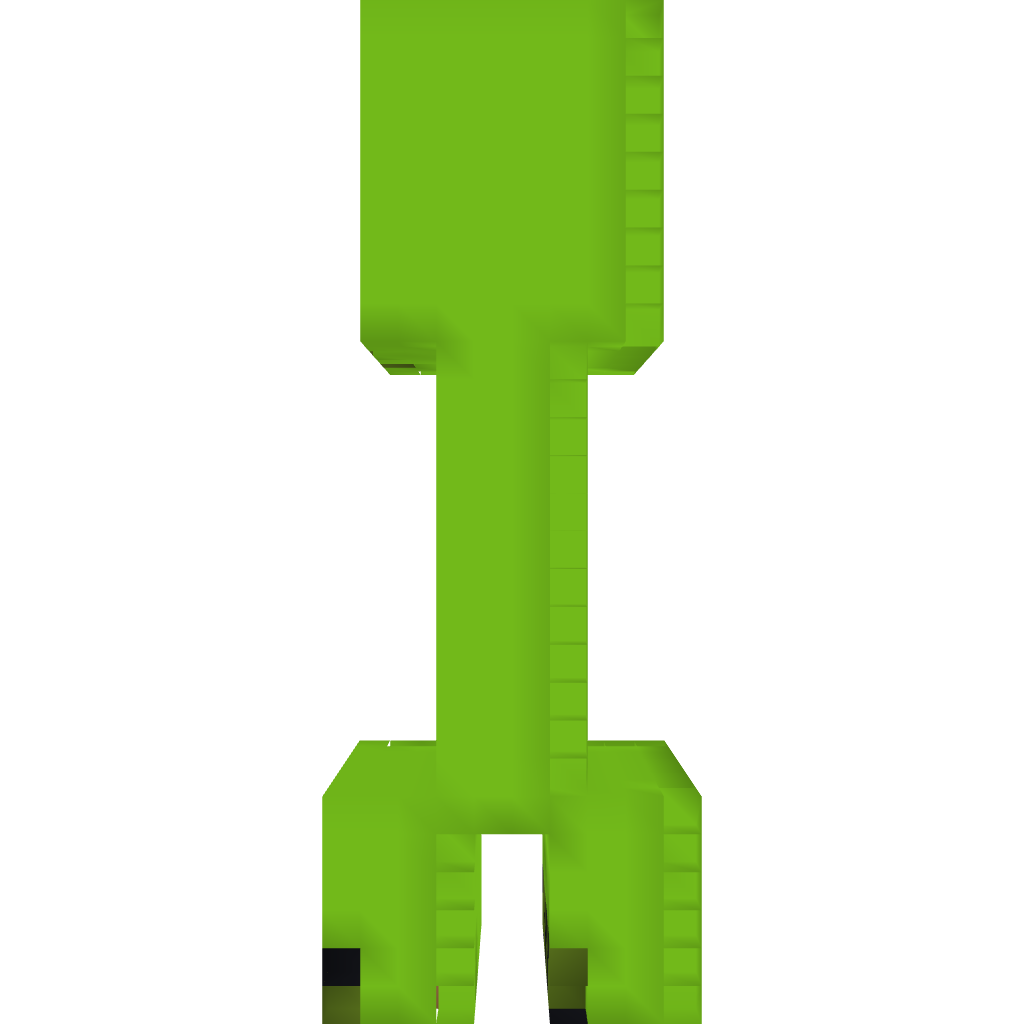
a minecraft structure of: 3D Creeper